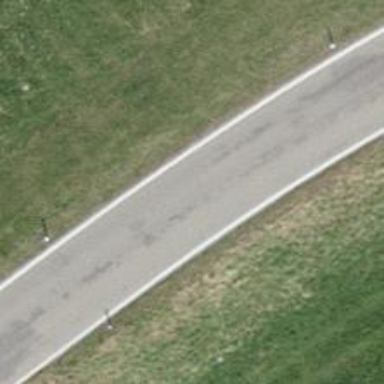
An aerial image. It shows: Asphalt road classified as tertiary.